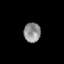
Tissue: lung
Cell type: Myeloid cells
Senescence score: 0.1819
Nuclear area (px): 318
Mean DAPI intensity: 143.887